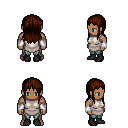
a pixel art fantasy rpg character, male body template, human, dark skin, white tunic, teal pants, brown unkempt hairstyle, white cloth bracers, black shoes, four views (front, back, left, right), 2x2 character sprite sheet, small pixel art, hard edges, no anti-aliasing